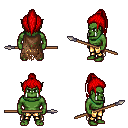
a pixel art fantasy rpg character, male body template, orc, green skin, brown tattered cape, gold greaves, red long topknot hairstyle, spear, four views (front, back, left, right), 2x2 character sprite sheet, small pixel art, hard edges, no anti-aliasing